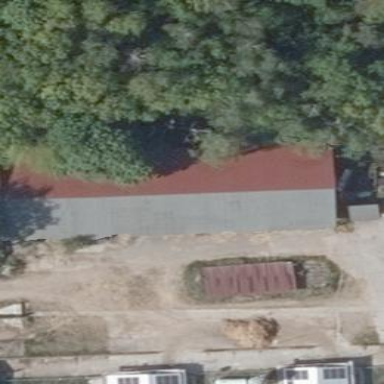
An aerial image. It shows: Gabled grey farm auxiliary building with roof oriented along its structure.